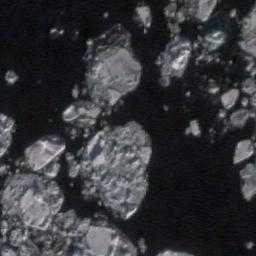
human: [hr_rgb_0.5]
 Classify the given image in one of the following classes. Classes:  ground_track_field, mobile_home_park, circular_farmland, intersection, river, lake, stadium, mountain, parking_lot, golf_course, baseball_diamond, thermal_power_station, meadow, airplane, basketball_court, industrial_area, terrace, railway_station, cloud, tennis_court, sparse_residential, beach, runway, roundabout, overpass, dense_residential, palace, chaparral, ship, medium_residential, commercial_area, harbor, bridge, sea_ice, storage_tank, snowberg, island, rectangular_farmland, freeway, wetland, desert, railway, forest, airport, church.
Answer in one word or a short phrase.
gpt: sea_ice